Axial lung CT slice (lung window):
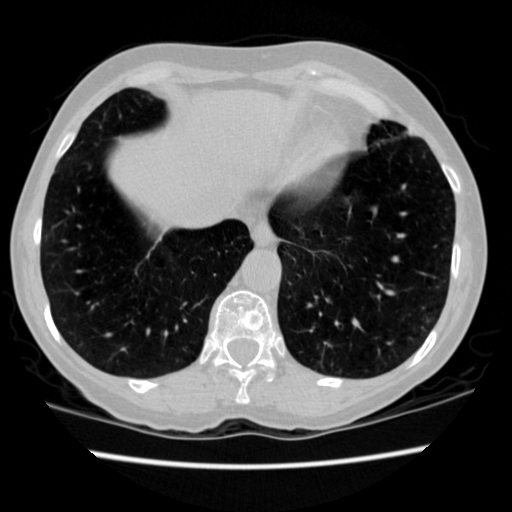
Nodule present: no